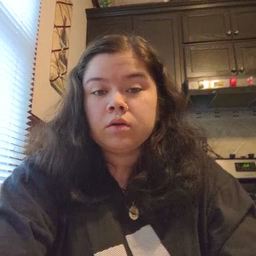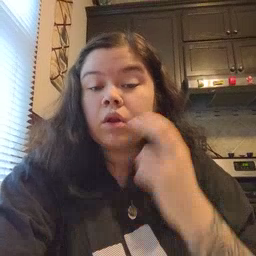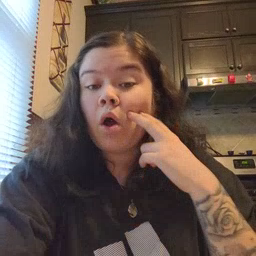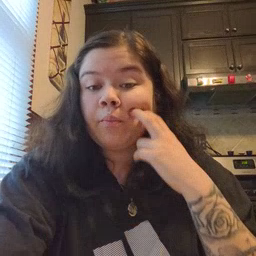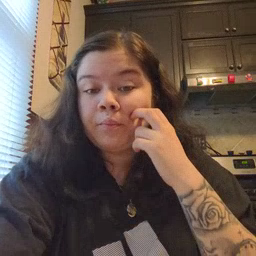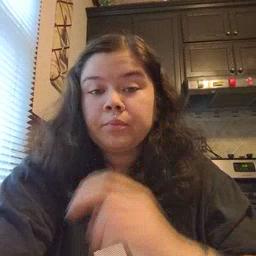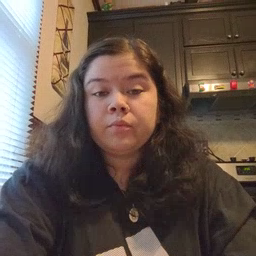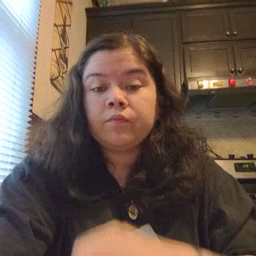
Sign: gum